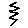
Label: zigzag